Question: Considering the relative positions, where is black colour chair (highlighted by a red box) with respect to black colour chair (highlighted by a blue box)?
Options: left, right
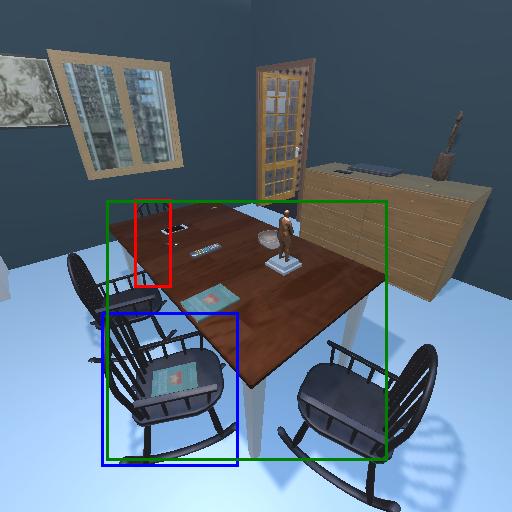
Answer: left